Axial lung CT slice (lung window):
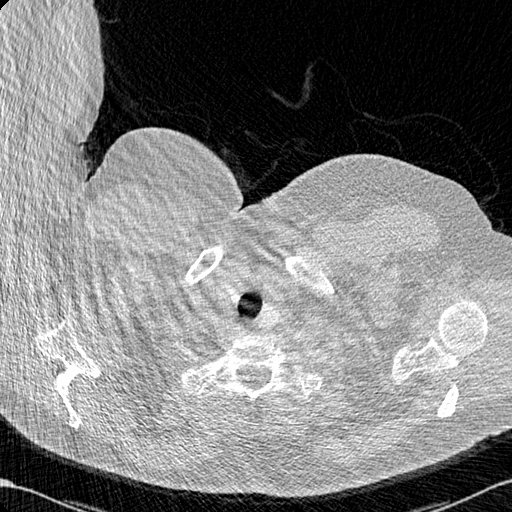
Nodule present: no